Question: I am trying to put a plus sign in a tight frame at a very specific spot (at the right of the title text) but i cannot seem to do so
Do you know how I can do so?
'''
var body: some View {
VStack {
HStack {
Image(systemName: "plus")
VStack(alignment: .leading, spacing: 15) {
Text("This Month's Goal")
.bold()
.frame(width: 300, height: 10, alignment: .center)
Text("100 out of 2000")
.frame(width: 300, height: 10, alignment: .center)
//replace percent with percent and code percent to move with data
ProgressBarView(width: 300, height: 30, percent: 50, color1: Color(#colorLiteral(red: <PHONE>, green: <PHONE>, blue: <PHONE>, alpha: 1)), color2: Color(#colorLiteral(red: <PHONE>, green: <PHONE>, blue: <PHONE>, alpha: 1)))
}
Spacer()
}
.padding()
}
.background(Color.white)
.frame(width: 350, height: 120, alignment: .center)
.cornerRadius(25.0)
}
'''
This is what it looks like right now, Somewhere in the circled spot in the same frame would be ideal.

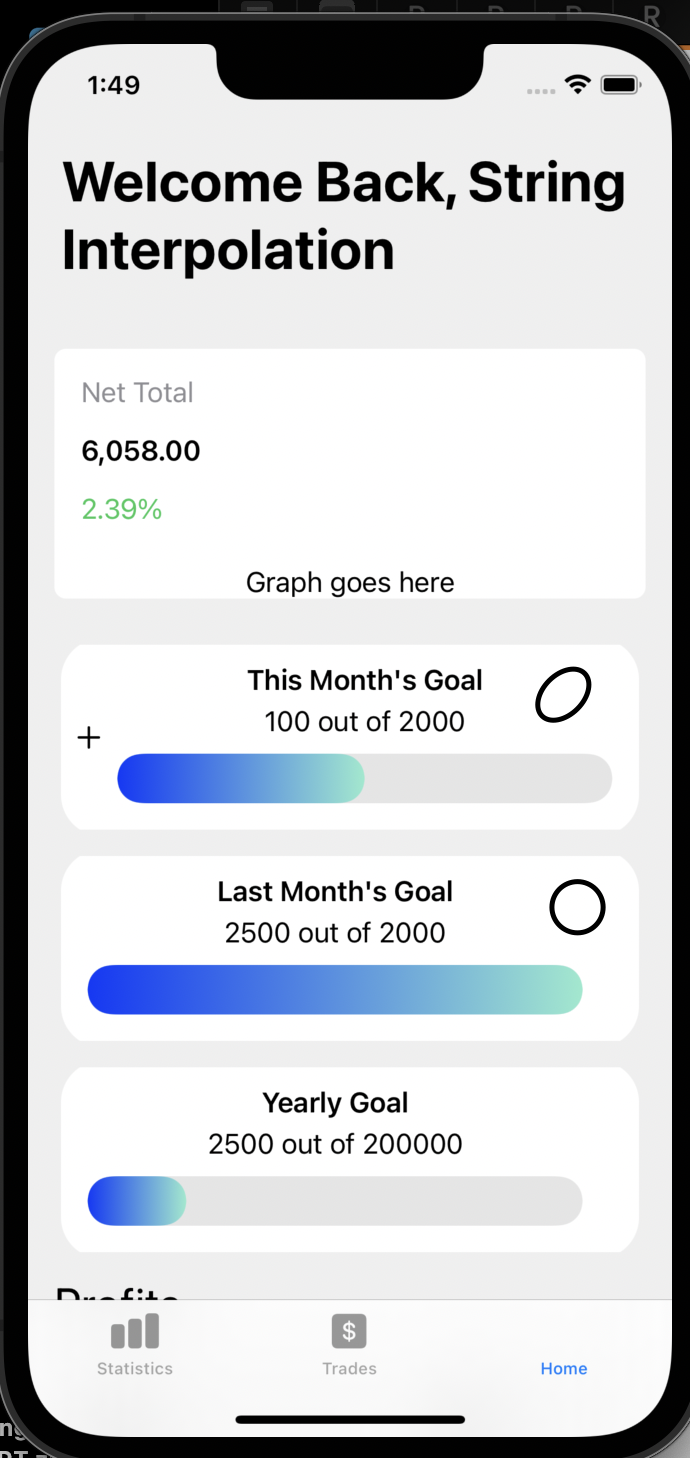
Answer: '''
struct TestView: View {
var body: some View {
VStack {
HStack {
Image(systemName: "plus")
VStack(alignment: .leading, spacing: 15) {
ZStack(alignment: .trailing) {
VStack {
Text("This Month's Goal")
.bold()
.frame(width: 300, height: 10, alignment: .center)
Text("100 out of 2000")
.frame(width: 300, height: 10, alignment: .center)
}
Button(
action: { },
label: { Image(systemName: "plus.circle") }
)
}
//replace percent with percent and code percent to move with data
ProgressBarView(width: 300, height: 30, percent: 50, color1: Color(#colorLiteral(red: <PHONE>, green: <PHONE>, blue: <PHONE>, alpha: 1)), color2: Color(#colorLiteral(red: <PHONE>, green: <PHONE>, blue: <PHONE>, alpha: 1)))
}
Spacer()
}
.padding()
}
.background(Color.white)
.frame(width: 350, height: 120, alignment: .center)
.cornerRadius(25.0)
}
}
'''
Result:
<URL>
Incidentally, your progress bar might look better if you calculate the width of the completion bar (the blue-green overlay) as 'height + (width - height) * percent / 100' instead of as 'width * percent / 100'.